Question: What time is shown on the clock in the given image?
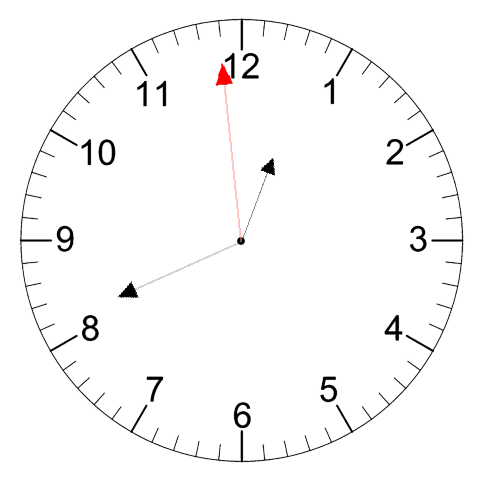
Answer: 12:40:59